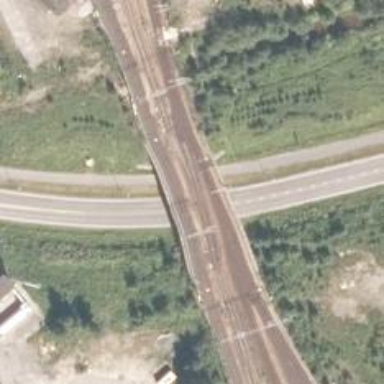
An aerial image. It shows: Bridge crossing over electrified rail tracks with contact lines. It serves as siding.